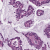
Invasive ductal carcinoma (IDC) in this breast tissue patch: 1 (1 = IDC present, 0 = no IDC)